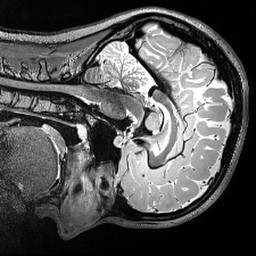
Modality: T2w
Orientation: sagittal
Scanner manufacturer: siemens
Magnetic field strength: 3 T
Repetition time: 3.2 s
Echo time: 0.566 s